Question: This is the html:

I need to extract the two elements which have "Oslo-Gardermoen"
What would the Xpath to that?
'''
<table class="avadaytable" border="1" cellpadding="0" cellspacing="0">
<colgroup class="avadaycolgroup">
<col class="col1">
<col class="col2">
<col class="col3">
<col class="col4">
<col class="col5">
<col class="col6">
<col class="col7">
<col class="col8">
<col class="col9">
</colgroup>
<thead>
<tr class="rowspacer">
<td class="startcell">&nbsp;</td>
<td class="">&nbsp;</td>
<td class="">&nbsp;</td>
<td class="">&nbsp;</td>
<td class="">&nbsp;</td>
<td class="">&nbsp;</td>
<td class="">&nbsp;</td>
<td class="">&nbsp;</td>
<td class="endcell">&nbsp;</td>
</tr>
<tr>
<th colspan="3" class="firstrowheadercell">
<div class="statictooltipclick ToolTipSHCompare pricetable" onclick="
dataLayer.push(
{'event': 'trackEvent','eventCategory': 'Select Flight','eventAction': 'Compare fare types','eventLabel': ''}
)
">Compare fare types</div>
</th>
<th class="standardfareheadercell tooltipclick endcell" colspan="6"><span class="currencyinfo">All fares per person in GBP</span></th>
</tr>
<tr>
<th class="departureheadercell" rowspan="1">
<div class="content">Departure</div>
</th>
<th class="arrivalheadercell" rowspan="1">
<div class="content">Arrival</div>
</th>
<th class="detailsheadercell" rowspan="1">
<div class="content">Details</div>
</th>
<td onclick="
dataLayer.push(
{'event': 'trackEvent','eventCategory': 'Select Flight','eventAction': 'Compare fare types','eventLabel': ''}
)
" class="statictooltipclick ToolTipSHCompare select1headercell standardlowfareheadercell " colspan="2">
<div class="infoicon">LowFare </div>
</td>
<td onclick="
dataLayer.push(
{'event': 'trackEvent','eventCategory': 'Select Flight','eventAction': 'Compare fare types','eventLabel': ''}
)
" class="statictooltipclick ToolTipSHCompare select1headercell standardlowfareheadercell " colspan="2">
<div class="infoicon">LowFare+ </div>
</td>
<td onclick="
dataLayer.push(
{'event': 'trackEvent','eventCategory': 'Select Flight','eventAction': 'Compare fare types','eventLabel': ''}
)
" class="statictooltipclick ToolTipSHCompare select2headercell standardflexheadercell endcell" colspan="2">
<div class="infoicon">Flex </div>
</td>
</tr>
</thead>
<tbody>
<tr class="oddrow rowinfo1 ">
<td class="depdest" title="Flight DY1072">
<div class="content emphasize">13:10</div>
</td>
<td class="arrdest">
<div class="content emphasize">15:40</div>
</td>
<td class="duration">
<div class="content">Direct</div>
</td>
<td class="inputselect standardlowfare">
<div class="content" title=""><input type="radio" id="FlightSelectOutboundStandardLowFare0" name="FlightSelectOutbound" class="radio-ajax" value="0|DY1072OSLRIX|1|0"></div>
<input type="hidden" name="hdnFlightSelectOutboundStandardLowFare0" value="0|DY1072OSLRIX|1|0">
</td>
<td class="fareselect standardlowfare">
<div class="content" title=""><label class="label seatsokfare" title="GBP">37.70</label></div>
<input type="hidden" name="hdnFlightSelectOutboundStandardLowFare0" value="0|DY1072OSLRIX|1|0">
</td>
<td class="inputselect standardlowfareplus">
<div class="content" title=""><input type="radio" id="FlightSelectOutboundStandardLowFarePlus0" name="FlightSelectOutbound" class="radio-ajax" value="0|DY1072OSLRIX|9|0"></div>
<input type="hidden" name="hdnFlightSelectOutboundStandardLowFarePlus0" value="0|DY1072OSLRIX|9|0">
</td>
<td class="fareselect standardlowfareplus">
<div class="content" title=""><label class="label seatsokfare" title="GBP">55.70</label></div>
<input type="hidden" name="hdnFlightSelectOutboundStandardLowFarePlus0" value="0|DY1072OSLRIX|9|0">
</td>
<td class="inputselect standardflex">
<div class="content" title=""><input type="radio" id="FlightSelectOutboundStandardFlex0" name="FlightSelectOutbound" class="radio-ajax" value="0|DY1072OSLRIX|2|0"></div>
<input type="hidden" name="hdnFlightSelectOutboundStandardFlex0" value="0|DY1072OSLRIX|2|0">
</td>
<td class="fareselect standardflex endcell">
<div class="content" title=""><label class="label seatsokfare" title="GBP">221.50</label></div>
<input type="hidden" name="hdnFlightSelectOutboundStandardFlex0" value="0|DY1072OSLRIX|2|0">
</td>
</tr>
<tr class="oddrow rowinfo2">
<td class="depdest" title="Flight DY1072">
<div class="content">Oslo-Gardermoen</div>
</td>
<td class="arrdest">
<div class="content">Riga</div>
</td>
<td class="duration">
<div class="content">Duration: 1h 30m</div>
</td>
<td class="inputselect avafareinfo standardlowfare" rowspan="2" colspan="2">&nbsp;<input type="hidden" name="hdnFlightSelectOutboundStandardLowFare0" value="0|DY1072OSLRIX|1|0"></td>
<td class="inputselect avafareinfo standardlowfareplus" rowspan="2" colspan="2">&nbsp;<input type="hidden" name="hdnFlightSelectOutboundStandardLowFarePlus0" value="0|DY1072OSLRIX|9|0"></td>
<td class="inputselect avafareinfo standardflex endcell" rowspan="2" colspan="2">&nbsp;<input type="hidden" name="hdnFlightSelectOutboundStandardFlex0" value="0|DY1072OSLRIX|2|0"></td>
</tr>
<tr class="oddrow lastrow">
<td colspan="3" class="routeinfotextcell routeinfoimagecell">
<div class="content">
<ul class="flightinfolist">
<li class="tooltipclick TooltipBoxWifi" title="Click for more info">WiFi included (*)</li>
<li class="plaintext">Operated by Norwegian Air Shuttle</li>
</ul>
</div>
</td>
</tr>
<tr class="evenrow rowinfo1 ">
<td class="depdest" title="Flight DY1074">
<div class="content emphasize">20:40</div>
</td>
<td class="arrdest">
<div class="content emphasize">23:10</div>
</td>
<td class="duration">
<div class="content">Direct</div>
</td>
<td class="inputselect standardlowfare">
<div class="content" title=""><input type="radio" id="FlightSelectOutboundStandardLowFare1" name="FlightSelectOutbound" class="radio-ajax" value="0|DY1074OSLRIX|1|0"></div>
<input type="hidden" name="hdnFlightSelectOutboundStandardLowFare1" value="0|DY1074OSLRIX|1|0">
</td>
<td class="fareselect standardlowfare">
<div class="content" title=""><label class="label seatsokfare" title="GBP">33.00</label></div>
<input type="hidden" name="hdnFlightSelectOutboundStandardLowFare1" value="0|DY1074OSLRIX|1|0">
</td>
<td class="inputselect standardlowfareplus">
<div class="content" title=""><input type="radio" id="FlightSelectOutboundStandardLowFarePlus1" name="FlightSelectOutbound" class="radio-ajax" value="0|DY1074OSLRIX|9|0"></div>
<input type="hidden" name="hdnFlightSelectOutboundStandardLowFarePlus1" value="0|DY1074OSLRIX|9|0">
</td>
<td class="fareselect standardlowfareplus">
<div class="content" title=""><label class="label seatsokfare" title="GBP">51.00</label></div>
<input type="hidden" name="hdnFlightSelectOutboundStandardLowFarePlus1" value="0|DY1074OSLRIX|9|0">
</td>
<td class="inputselect standardflex">
<div class="content" title=""><input type="radio" id="FlightSelectOutboundStandardFlex1" name="FlightSelectOutbound" class="radio-ajax" value="0|DY1074OSLRIX|2|0"></div>
<input type="hidden" name="hdnFlightSelectOutboundStandardFlex1" value="0|DY1074OSLRIX|2|0">
</td>
<td class="fareselect standardflex endcell">
<div class="content" title=""><label class="label seatsokfare" title="GBP">221.50</label></div>
<input type="hidden" name="hdnFlightSelectOutboundStandardFlex1" value="0|DY1074OSLRIX|2|0">
</td>
</tr>
<tr class="evenrow rowinfo2">
<td class="depdest" title="Flight DY1074">
<div class="content">Oslo-Gardermoen</div>
</td>
<td class="arrdest">
<div class="content">Riga</div>
</td>
<td class="duration">
<div class="content">Duration: 1h 30m</div>
</td>
<td class="inputselect avafareinfo standardlowfare" rowspan="2" colspan="2">&nbsp;<input type="hidden" name="hdnFlightSelectOutboundStandardLowFare1" value="0|DY1074OSLRIX|1|0"></td>
<td class="inputselect avafareinfo standardlowfareplus" rowspan="2" colspan="2">&nbsp;<input type="hidden" name="hdnFlightSelectOutboundStandardLowFarePlus1" value="0|DY1074OSLRIX|9|0"></td>
<td class="inputselect avafareinfo standardflex endcell" rowspan="2" colspan="2">&nbsp;<input type="hidden" name="hdnFlightSelectOutboundStandardFlex1" value="0|DY1074OSLRIX|2|0"></td>
</tr>
<tr class="evenrow lastrow">
<td colspan="3" class="routeinfotextcell routeinfoimagecell">
<div class="content">
<ul class="flightinfolist">
<li class="tooltipclick TooltipBoxWifi" title="Click for more info">WiFi included (*)</li>
<li class="plaintext">Operated by Norwegian Air International</li>
</ul>
</div>
</td>
</tr>
<tr class="oddrow rowinfo1 ">
<td class="depdest" title="">
<div class="content emphasize">17:25</div>
</td>
<td class="arrdest">
<div class="content emphasize">21:50</div>
</td>
<td class="duration">
<div class="content">1 stop</div>
</td>
<td class="inputselect standardlowfare">
<div class="content" title=""><input type="radio" id="FlightSelectOutboundStandardLowFare2" name="FlightSelectOutbound" class="radio-ajax" value="0|DY948OSLCPHD83320CPHRIX|1|0"></div>
<input type="hidden" name="hdnFlightSelectOutboundStandardLowFare2" value="0|DY948OSLCPHD83320CPHRIX|1|0">
</td>
<td class="fareselect standardlowfare">
<div class="content" title=""><label class="label seatsokfare" title="GBP">124.80</label></div>
<input type="hidden" name="hdnFlightSelectOutboundStandardLowFare2" value="0|DY948OSLCPHD83320CPHRIX|1|0">
</td>
<td class="inputselect standardlowfareplus">
<div class="content" title=""><input type="radio" id="FlightSelectOutboundStandardLowFarePlus2" name="FlightSelectOutbound" class="radio-ajax" value="0|DY948OSLCPHD83320CPHRIX|9|0"></div>
<input type="hidden" name="hdnFlightSelectOutboundStandardLowFarePlus2" value="0|DY948OSLCPHD83320CPHRIX|9|0">
</td>
<td class="fareselect standardlowfareplus">
<div class="content" title=""><label class="label seatsokfare" title="GBP">142.80</label></div>
<input type="hidden" name="hdnFlightSelectOutboundStandardLowFarePlus2" value="0|DY948OSLCPHD83320CPHRIX|9|0">
</td>
<td class="inputselect standardflex">
<div class="content" title=""><input type="radio" id="FlightSelectOutboundStandardFlex2" name="FlightSelectOutbound" class="radio-ajax" value="0|DY948OSLCPHD83320CPHRIX|2|0"></div>
<input type="hidden" name="hdnFlightSelectOutboundStandardFlex2" value="0|DY948OSLCPHD83320CPHRIX|2|0">
</td>
<td class="fareselect standardflex endcell">
<div class="content" title=""><label class="label seatsokfare" title="GBP">360.50</label></div>
<input type="hidden" name="hdnFlightSelectOutboundStandardFlex2" value="0|DY948OSLCPHD83320CPHRIX|2|0">
</td>
</tr>
<tr class="oddrow rowinfo2">
<td class="depdest" title="">
<div class="content">Oslo-Gardermoen</div>
</td>
<td class="arrdest">
<div class="content">Riga</div>
</td>
<td class="duration">
<div class="content">Duration: 3h 25m</div>
</td>
<td class="inputselect avafareinfo standardlowfare" rowspan="2" colspan="2">&nbsp;<input type="hidden" name="hdnFlightSelectOutboundStandardLowFare2" value="0|DY948OSLCPHD83320CPHRIX|1|0"></td>
<td class="inputselect avafareinfo standardlowfareplus" rowspan="2" colspan="2">&nbsp;<input type="hidden" name="hdnFlightSelectOutboundStandardLowFarePlus2" value="0|DY948OSLCPHD83320CPHRIX|9|0"></td>
<td class="inputselect avafareinfo standardflex endcell" rowspan="2" colspan="2">&nbsp;<input type="hidden" name="hdnFlightSelectOutboundStandardFlex2" value="0|DY948OSLCPHD83320CPHRIX|2|0"></td>
</tr>
<tr class="oddrow lastrow">
<td colspan="3" class="routeinfotextcell routeinfoimagecell">
<div class="content">
<ul class="flightinfolist">
<li class="tooltipclick TooltipBoxWifi" title="Click for more info">WiFi included (*)</li>
<li class="tooltipclick TooltipBoxTransit" title="Click for more info">1 stop (55m) in Copenhagen</li>
<li class="plaintext">Operated by Norwegian Air Shuttle, Norwegian Air International</li>
</ul>
</div>
</td>
</tr>
<tr class="evenrow rowinfo1 ">
<td class="depdest" title="">
<div class="content emphasize">15:20</div>
</td>
<td class="arrdest">
<div class="content emphasize">21:50</div>
</td>
<td class="duration">
<div class="content">1 stop</div>
</td>
<td class="inputselect standardlowfare">
<div class="content" title=""><input type="radio" id="FlightSelectOutboundStandardLowFare3" name="FlightSelectOutbound" class="radio-ajax" value="0|D83224OSLCPHD83320CPHRIX|1|0"></div>
<input type="hidden" name="hdnFlightSelectOutboundStandardLowFare3" value="0|D83224OSLCPHD83320CPHRIX|1|0">
</td>
<td class="fareselect standardlowfare">
<div class="content" title=""><label class="label seatsokfare" title="GBP">124.80</label></div>
<input type="hidden" name="hdnFlightSelectOutboundStandardLowFare3" value="0|D83224OSLCPHD83320CPHRIX|1|0">
</td>
<td class="inputselect standardlowfareplus">
<div class="content" title=""><input type="radio" id="FlightSelectOutboundStandardLowFarePlus3" name="FlightSelectOutbound" class="radio-ajax" value="0|D83224OSLCPHD83320CPHRIX|9|0"></div>
<input type="hidden" name="hdnFlightSelectOutboundStandardLowFarePlus3" value="0|D83224OSLCPHD83320CPHRIX|9|0">
</td>
<td class="fareselect standardlowfareplus">
<div class="content" title=""><label class="label seatsokfare" title="GBP">142.80</label></div>
<input type="hidden" name="hdnFlightSelectOutboundStandardLowFarePlus3" value="0|D83224OSLCPHD83320CPHRIX|9|0">
</td>
<td class="inputselect standardflex">
<div class="content" title=""><input type="radio" id="FlightSelectOutboundStandardFlex3" name="FlightSelectOutbound" class="radio-ajax" value="0|D83224OSLCPHD83320CPHRIX|2|0"></div>
<input type="hidden" name="hdnFlightSelectOutboundStandardFlex3" value="0|D83224OSLCPHD83320CPHRIX|2|0">
</td>
<td class="fareselect standardflex endcell">
<div class="content" title=""><label class="label seatsokfare" title="GBP">360.50</label></div>
<input type="hidden" name="hdnFlightSelectOutboundStandardFlex3" value="0|D83224OSLCPHD83320CPHRIX|2|0">
</td>
</tr>
<tr class="evenrow rowinfo2">
<td class="depdest" title="">
<div class="content">Oslo-Gardermoen</div>
</td>
<td class="arrdest">
<div class="content">Riga</div>
</td>
<td class="duration">
<div class="content">Duration: 5h 30m</div>
</td>
<td class="inputselect avafareinfo standardlowfare" rowspan="2" colspan="2">&nbsp;<input type="hidden" name="hdnFlightSelectOutboundStandardLowFare3" value="0|D83224OSLCPHD83320CPHRIX|1|0"></td>
<td class="inputselect avafareinfo standardlowfareplus" rowspan="2" colspan="2">&nbsp;<input type="hidden" name="hdnFlightSelectOutboundStandardLowFarePlus3" value="0|D83224OSLCPHD83320CPHRIX|9|0"></td>
<td class="inputselect avafareinfo standardflex endcell" rowspan="2" colspan="2">&nbsp;<input type="hidden" name="hdnFlightSelectOutboundStandardFlex3" value="0|D83224OSLCPHD83320CPHRIX|2|0"></td>
</tr>
<tr class="evenrow lastrow">
<td colspan="3" class="routeinfotextcell routeinfoimagecell">
<div class="content">
<ul class="flightinfolist">
<li class="tooltipclick TooltipBoxWifi" title="Click for more info">WiFi included (*)</li>
<li class="tooltipclick TooltipBoxTransit" title="Click for more info">1 stop (3h 0m) in Copenhagen</li>
<li class="plaintext">Operated by Norwegian Air International</li>
</ul>
</div>
</td>
</tr>
<tr class="oddrow rowinfo1 ">
<td class="depdest" title="">
<div class="content emphasize">14:30</div>
</td>
<td class="arrdest">
<div class="content emphasize">21:50</div>
</td>
<td class="duration">
<div class="content">1 stop</div>
</td>
<td class="inputselect standardlowfare">
<div class="content" title=""><input type="radio" id="FlightSelectOutboundStandardLowFare4" name="FlightSelectOutbound" class="radio-ajax" value="0|DY940OSLCPHD83320CPHRIX|1|0"></div>
<input type="hidden" name="hdnFlightSelectOutboundStandardLowFare4" value="0|DY940OSLCPHD83320CPHRIX|1|0">
</td>
<td class="fareselect standardlowfare">
<div class="content" title=""><label class="label seatsokfare" title="GBP">124.80</label></div>
<input type="hidden" name="hdnFlightSelectOutboundStandardLowFare4" value="0|DY940OSLCPHD83320CPHRIX|1|0">
</td>
<td class="inputselect standardlowfareplus">
<div class="content" title=""><input type="radio" id="FlightSelectOutboundStandardLowFarePlus4" name="FlightSelectOutbound" class="radio-ajax" value="0|DY940OSLCPHD83320CPHRIX|9|0"></div>
<input type="hidden" name="hdnFlightSelectOutboundStandardLowFarePlus4" value="0|DY940OSLCPHD83320CPHRIX|9|0">
</td>
<td class="fareselect standardlowfareplus">
<div class="content" title=""><label class="label seatsokfare" title="GBP">142.80</label></div>
<input type="hidden" name="hdnFlightSelectOutboundStandardLowFarePlus4" value="0|DY940OSLCPHD83320CPHRIX|9|0">
</td>
<td class="inputselect standardflex">
<div class="content" title=""><input type="radio" id="FlightSelectOutboundStandardFlex4" name="FlightSelectOutbound" class="radio-ajax" value="0|DY940OSLCPHD83320CPHRIX|2|0"></div>
<input type="hidden" name="hdnFlightSelectOutboundStandardFlex4" value="0|DY940OSLCPHD83320CPHRIX|2|0">
</td>
<td class="fareselect standardflex endcell">
<div class="content" title=""><label class="label seatsokfare" title="GBP">360.50</label></div>
<input type="hidden" name="hdnFlightSelectOutboundStandardFlex4" value="0|DY940OSLCPHD83320CPHRIX|2|0">
</td>
</tr>
<tr class="oddrow rowinfo2">
<td class="depdest" title="">
<div class="content">Oslo-Gardermoen</div>
</td>
<td class="arrdest">
<div class="content">Riga</div>
</td>
<td class="duration">
<div class="content">Duration: 6h 20m</div>
</td>
<td class="inputselect avafareinfo standardlowfare" rowspan="2" colspan="2">&nbsp;<input type="hidden" name="hdnFlightSelectOutboundStandardLowFare4" value="0|DY940OSLCPHD83320CPHRIX|1|0"></td>
<td class="inputselect avafareinfo standardlowfareplus" rowspan="2" colspan="2">&nbsp;<input type="hidden" name="hdnFlightSelectOutboundStandardLowFarePlus4" value="0|DY940OSLCPHD83320CPHRIX|9|0"></td>
<td class="inputselect avafareinfo standardflex endcell" rowspan="2" colspan="2">&nbsp;<input type="hidden" name="hdnFlightSelectOutboundStandardFlex4" value="0|DY940OSLCPHD83320CPHRIX|2|0"></td>
</tr>
<tr class="oddrow lastrow">
<td colspan="3" class="routeinfotextcell routeinfoimagecell">
<div class="content">
<ul class="flightinfolist">
<li class="tooltipclick TooltipBoxWifi" title="Click for more info">WiFi included (*)</li>
<li class="tooltipclick TooltipBoxTransit" title="Click for more info">1 stop (3h 50m) in Copenhagen</li>
<li class="plaintext">Operated by Norwegian Air International</li>
</ul>
</div>
</td>
</tr>
<tr class="evenrow rowinfo1 ">
<td class="depdest" title="">
<div class="content emphasize">22:10</div>
</td>
<td class="arrdest">
<div class="content emphasize">09:20 <span class="offsetdays" title="Next day">+1</span></div>
</td>
<td class="duration">
<div class="content">1 stop</div>
</td>
<td class="inputselect standardlowfare">
<div class="content" title=""><input type="radio" id="FlightSelectOutboundStandardLowFare5" name="FlightSelectOutbound" class="radio-ajax" value="0|D83246OSLCPHD83320CPHRIX|1|0"></div>
<input type="hidden" name="hdnFlightSelectOutboundStandardLowFare5" value="0|D83246OSLCPHD83320CPHRIX|1|0">
</td>
<td class="fareselect standardlowfare">
<div class="content" title=""><label class="label seatsokfare" title="GBP">124.80</label></div>
<input type="hidden" name="hdnFlightSelectOutboundStandardLowFare5" value="0|D83246OSLCPHD83320CPHRIX|1|0">
</td>
<td class="inputselect standardlowfareplus">
<div class="content" title=""><input type="radio" id="FlightSelectOutboundStandardLowFarePlus5" name="FlightSelectOutbound" class="radio-ajax" value="0|D83246OSLCPHD83320CPHRIX|9|0"></div>
<input type="hidden" name="hdnFlightSelectOutboundStandardLowFarePlus5" value="0|D83246OSLCPHD83320CPHRIX|9|0">
</td>
<td class="fareselect standardlowfareplus">
<div class="content" title=""><label class="label seatsokfare" title="GBP">142.80</label></div>
<input type="hidden" name="hdnFlightSelectOutboundStandardLowFarePlus5" value="0|D83246OSLCPHD83320CPHRIX|9|0">
</td>
<td class="inputselect standardflex">
<div class="content" title=""><input type="radio" id="FlightSelectOutboundStandardFlex5" name="FlightSelectOutbound" class="radio-ajax" value="0|D83246OSLCPHD83320CPHRIX|2|0"></div>
<input type="hidden" name="hdnFlightSelectOutboundStandardFlex5" value="0|D83246OSLCPHD83320CPHRIX|2|0">
</td>
<td class="fareselect standardflex endcell">
<div class="content" title=""><label class="label seatsokfare" title="GBP">360.50</label></div>
<input type="hidden" name="hdnFlightSelectOutboundStandardFlex5" value="0|D83246OSLCPHD83320CPHRIX|2|0">
</td>
</tr>
<tr class="evenrow rowinfo2">
<td class="depdest" title="">
<div class="content">Oslo-Gardermoen</div>
</td>
<td class="arrdest">
<div class="content">Riga</div>
</td>
<td class="duration">
<div class="content">Duration: 10h 10m</div>
</td>
<td class="inputselect avafareinfo standardlowfare" rowspan="2" colspan="2">&nbsp;<input type="hidden" name="hdnFlightSelectOutboundStandardLowFare5" value="0|D83246OSLCPHD83320CPHRIX|1|0"></td>
<td class="inputselect avafareinfo standardlowfareplus" rowspan="2" colspan="2">&nbsp;<input type="hidden" name="hdnFlightSelectOutboundStandardLowFarePlus5" value="0|D83246OSLCPHD83320CPHRIX|9|0"></td>
<td class="inputselect avafareinfo standardflex endcell" rowspan="2" colspan="2">&nbsp;<input type="hidden" name="hdnFlightSelectOutboundStandardFlex5" value="0|D83246OSLCPHD83320CPHRIX|2|0"></td>
</tr>
<tr class="evenrow lastrow">
<td colspan="3" class="routeinfotextcell routeinfoimagecell">
<div class="content">
<ul class="flightinfolist">
<li class="tooltipclick TooltipBoxWifi" title="Click for more info">WiFi included (*)</li>
<li class="tooltipclick TooltipBoxNightstop" title="Click for more info">This route has an overnight stop. Departure Copenhagen 07:00</li>
<li class="plaintext">Operated by Norwegian Air International</li>
</ul>
</div>
</td>
</tr>
</tbody>
</table>
'''
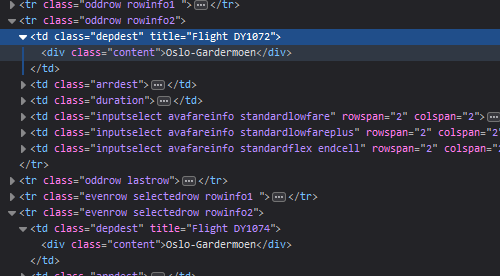
Answer: Here is the xpath.
'''
//td[@class='depdest']/div[@class='content']
'''
<URL>